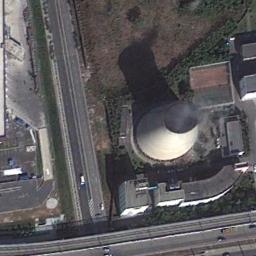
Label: thermal_power_station